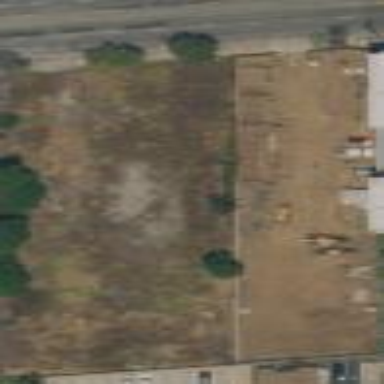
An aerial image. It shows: Brownfield area.